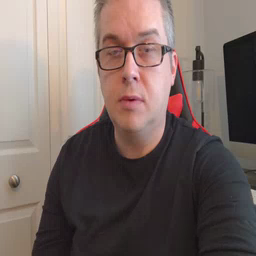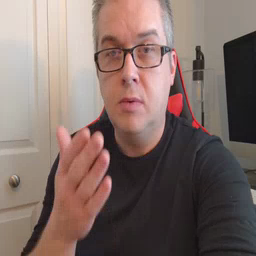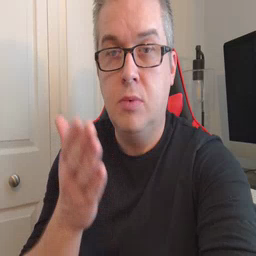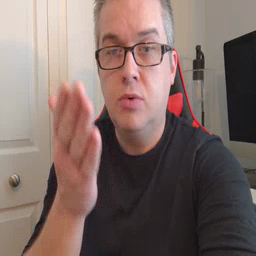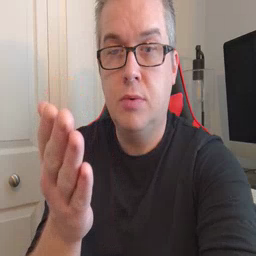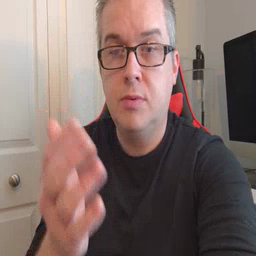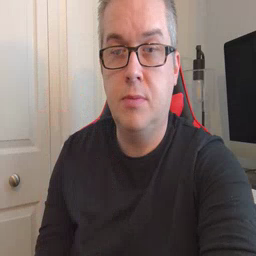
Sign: boat